Question: I am new to PL/SQL. I have this error:

Error at line 5: PL/SQL: SQL Statement ignored
'''
CREATE OR REPLACE FUNCTION calculeaza_total_incasari RETURN NUMBER IS
incasari NUMBER;
BEGIN
nrutilizatori:=calculeaza_total_utilizatori;
SELECT sum (p.pret) into incasari from rezervare r,planificare p , film f where f.idfilm=p.idfilm and r.idplanificare=p.idplanificare
RETURN incasari/nrutilizatori;
EXCEPTION
WHEN NO_DATA_FOUND THEN
dbms_output.put_line('Nu sunt incasari');
END;
'''
How can I replace that line?
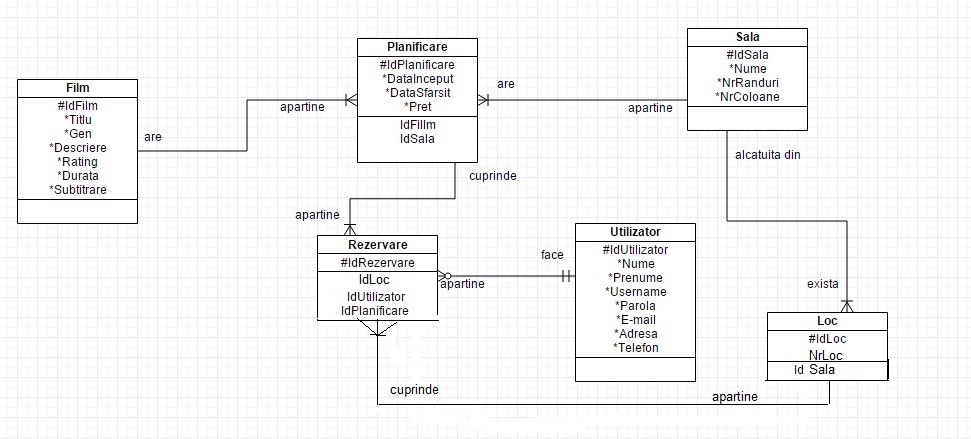
Answer: First you need to declare the 'nrutilizatori' parameter, and initialize it like this: 'nrutilizatori := calculeaza_total_utilizatori();'.
Don't forget to put all semicolon ';' characters after select statement.
Try the following code:
'''
CREATE OR REPLACE FUNCTION calculeaza_total_incasari RETURN NUMBER IS
incasari NUMBER;
nrutilizatori number;
BEGIN
nrutilizatori := calculeaza_total_utilizatori();
SELECT sum (p.pret) into incasari from rezervare r,planificare p , film f where f.idfilm=p.idfilm and r.idplanificare=p.idplanificare;
RETURN incasari/nrutilizatori;
EXCEPTION
WHEN NO_DATA_FOUND THEN
dbms_output.put_line('Nu sunt incasari');
END;
/
'''